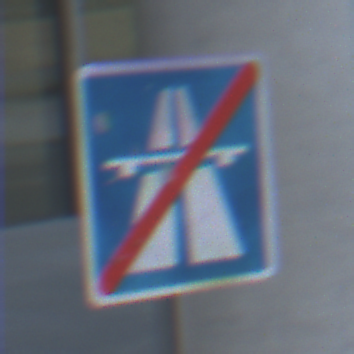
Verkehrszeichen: EndeAutbahn
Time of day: SunriseSunset
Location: Outdoor (Urban)
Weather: PartlyCloudy
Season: NotSpecified
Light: Natural